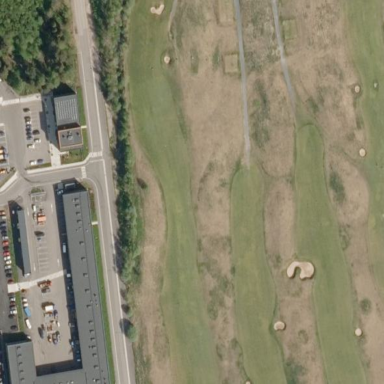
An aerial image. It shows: Grassy area designated as golf fairway.